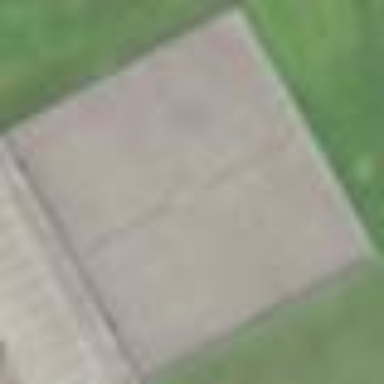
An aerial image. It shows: Tennis court on pitch designated for leisure land.